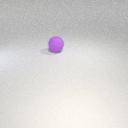
large purple rubber sphere